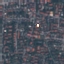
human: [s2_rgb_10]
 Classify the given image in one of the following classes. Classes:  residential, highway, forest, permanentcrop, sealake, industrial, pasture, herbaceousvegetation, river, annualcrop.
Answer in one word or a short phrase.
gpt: Residential